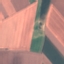
Land use / land cover: AnnualCrop